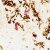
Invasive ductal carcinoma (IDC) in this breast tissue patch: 0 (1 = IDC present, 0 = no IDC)